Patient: sex M, age 30
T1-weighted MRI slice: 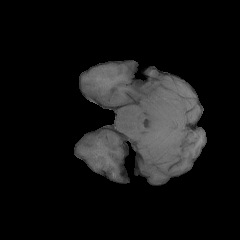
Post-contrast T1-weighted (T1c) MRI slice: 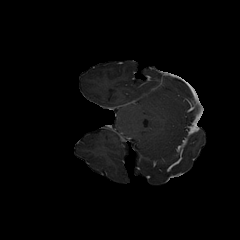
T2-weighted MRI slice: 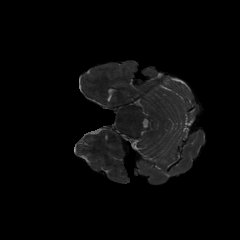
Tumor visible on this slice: no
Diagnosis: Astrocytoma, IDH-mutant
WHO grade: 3